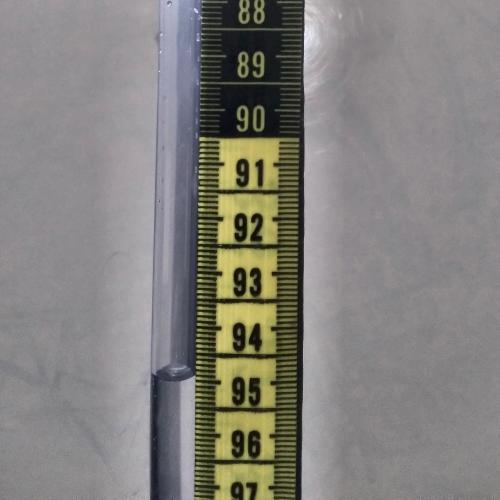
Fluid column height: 94.9 cm